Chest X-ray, PA view. Patient: 42 years old, sex M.
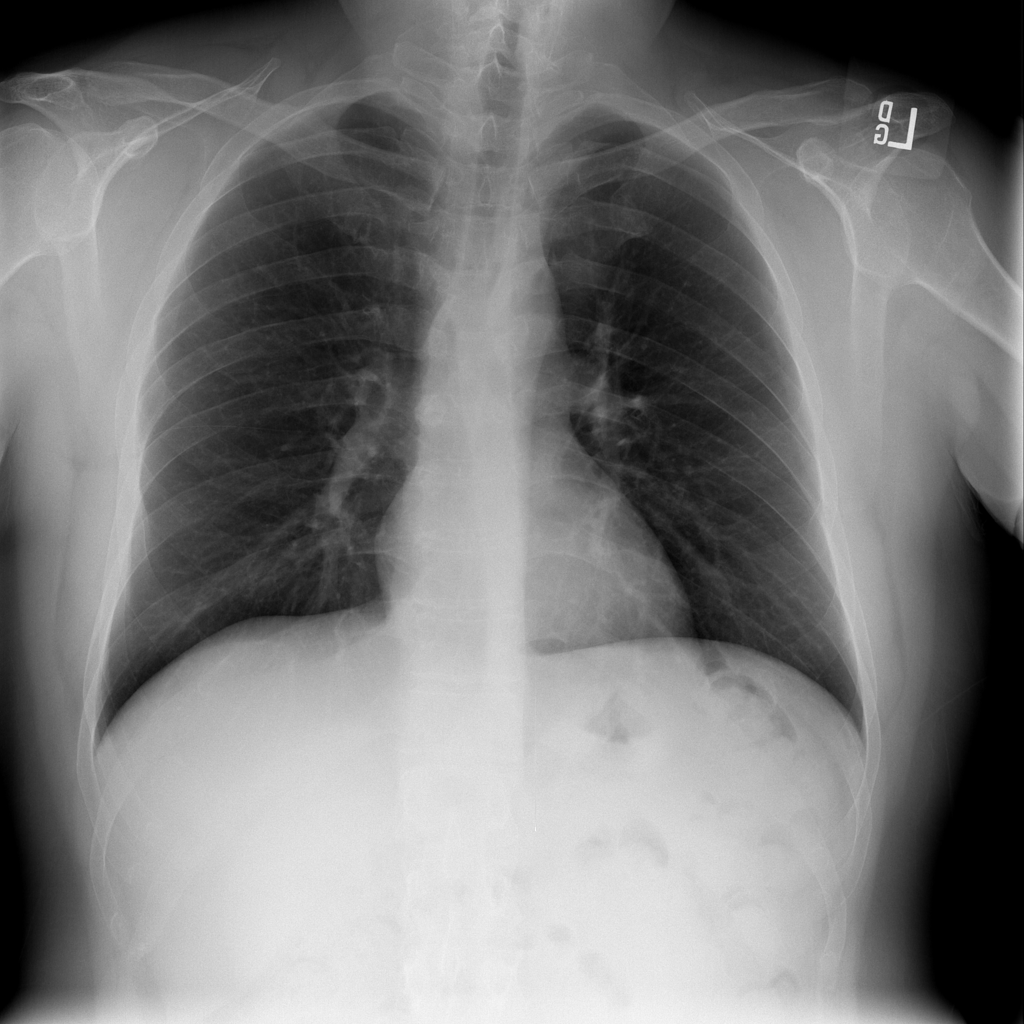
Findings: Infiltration